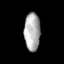
Tissue: skin
Cell type: Epithelial cells
Senescence score: 0.9212
Nuclear area (px): 591
Mean DAPI intensity: 174.081